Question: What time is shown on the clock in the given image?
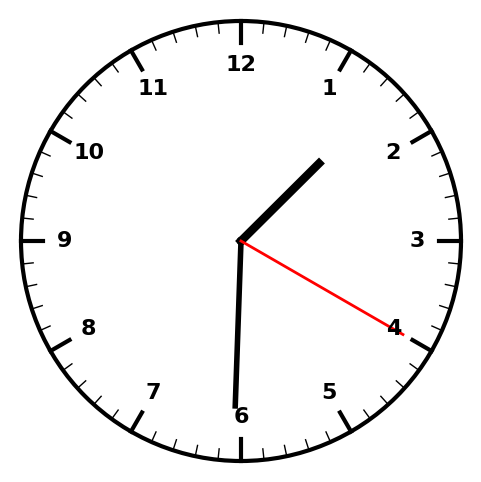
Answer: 01:30:20